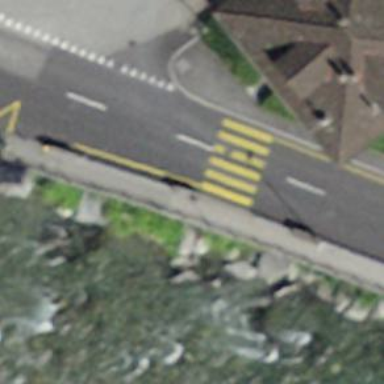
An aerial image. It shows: Uncontrolled zebra crossing on the road.